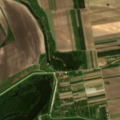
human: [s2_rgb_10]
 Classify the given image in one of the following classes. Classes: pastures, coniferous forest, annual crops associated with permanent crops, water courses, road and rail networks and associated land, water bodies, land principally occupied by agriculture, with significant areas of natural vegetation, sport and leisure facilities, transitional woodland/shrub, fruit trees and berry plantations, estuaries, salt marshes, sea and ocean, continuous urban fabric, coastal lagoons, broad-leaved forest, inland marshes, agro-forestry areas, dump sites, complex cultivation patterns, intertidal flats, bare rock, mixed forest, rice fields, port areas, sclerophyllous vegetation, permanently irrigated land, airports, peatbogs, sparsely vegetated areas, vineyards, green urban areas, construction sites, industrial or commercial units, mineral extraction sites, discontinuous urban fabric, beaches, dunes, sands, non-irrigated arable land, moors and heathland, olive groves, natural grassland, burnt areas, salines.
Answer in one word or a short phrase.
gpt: non-irrigated arable land, broad-leaved forest, inland marshes, water bodies